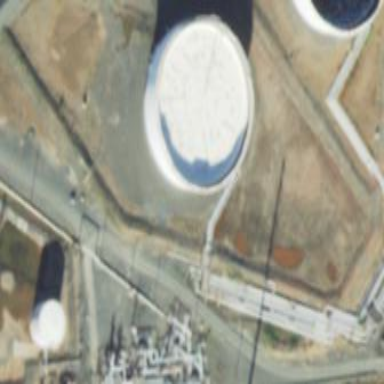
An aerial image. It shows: Building with storage tank.